Interaction volume radius: 10 \u00c5
Interaction volume height: 10 \u00c5
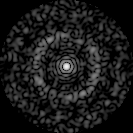
Disorder parameter: 0.8117